高三 · 逻辑题
求三个不相等的实数 $a, b, c$ 最大值的程序框图如图所示, 则空白判断框内应为 $($ )

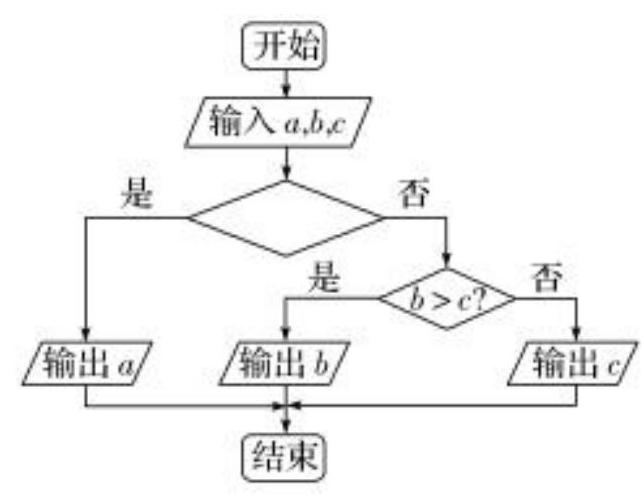
A. $a>b$ ?
B. $a>c$ ?
C. $a>b$ 或 $a>c$ ?
D. $a>b$ 且 $a>c$ ?
答案: D
解析: 由题意, 程序求 $a, b, c$ 中的最大值,第 1 步, 比较 $a$ 与 $b 、 c$ 的大小，当 $a$ 比 $b 、 c$ 都大时，输出 $a$ 的值;当 $a$ 不能比 $b 、 c$ 都大时, 进入第 2 步;第 2 步, 由于 $a$ 不是最大值, 所以比较 $b 、 c$ 的大小,当 $b>c$ 时, 输出 $b$; 当 $b<c$ 时, 输出 $c$,综上所述, 空白判断框内应填上: $a>b$ 且 $a>c$ ?, 故选 D.